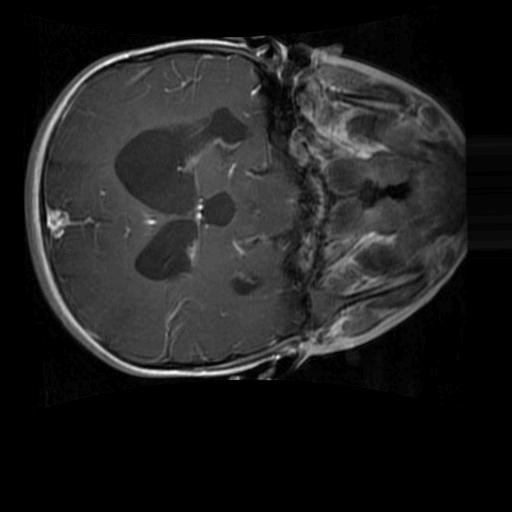
Label: brain_glioma